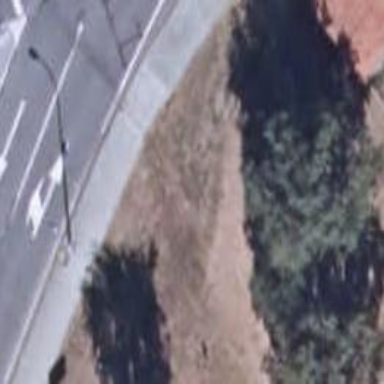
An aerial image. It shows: Bench.